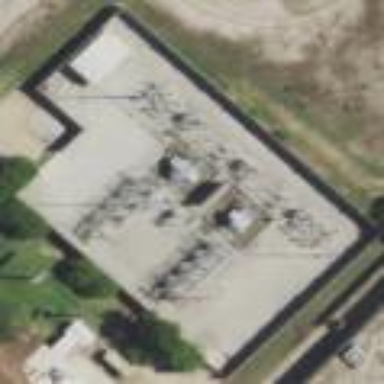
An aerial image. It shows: Distribution power substation surrounded by wall.